A time-domain waveform of one vibration snapshot from a rolling-element bearing is shown. Classify the bearing condition as one of: normal, inner_race, outer_race, ball.
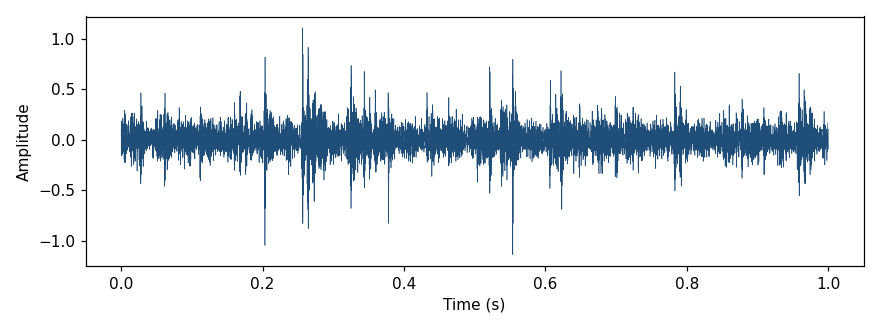
Answer: ball